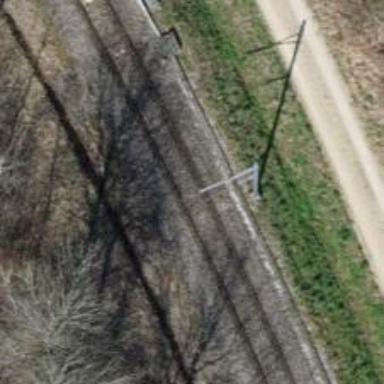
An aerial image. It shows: Single-track electrified railway with contact line.